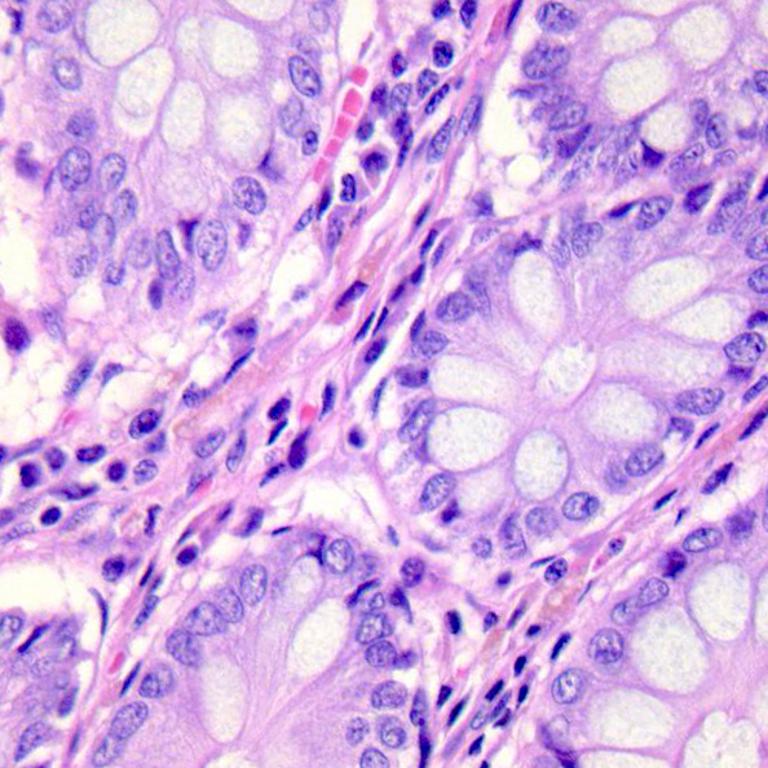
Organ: colon
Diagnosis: benign